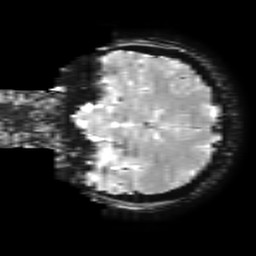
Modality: T2starw
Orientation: coronal
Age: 39
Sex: female
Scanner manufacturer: ge
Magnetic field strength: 3 T
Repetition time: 0.65 s
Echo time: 0.02 s